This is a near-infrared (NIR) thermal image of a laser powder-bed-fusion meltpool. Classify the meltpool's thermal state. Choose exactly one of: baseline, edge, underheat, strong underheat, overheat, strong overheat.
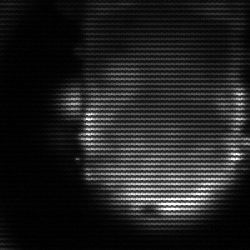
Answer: baseline